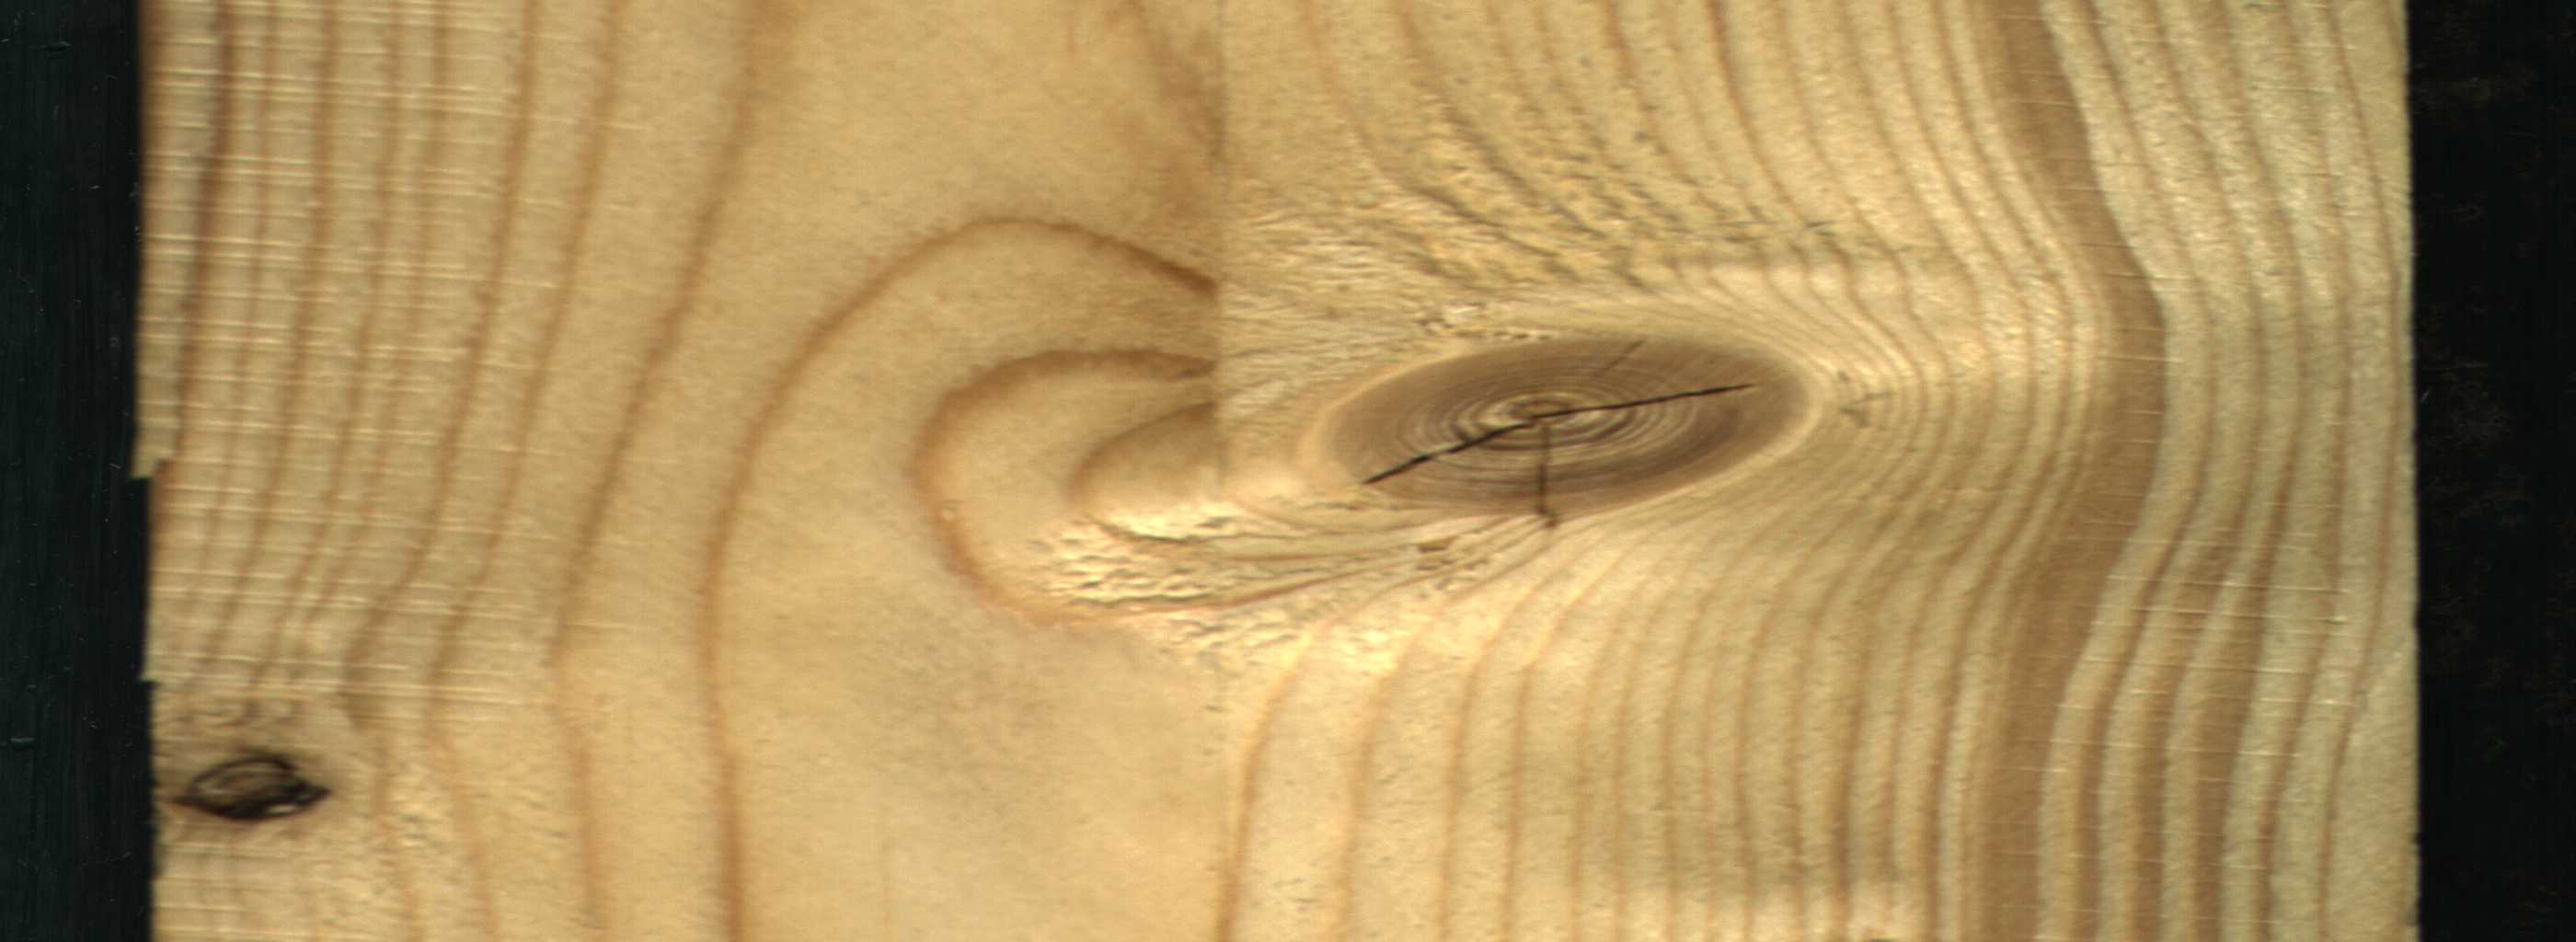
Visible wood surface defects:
Quartzity
knot_with_crack
Dead_Knot